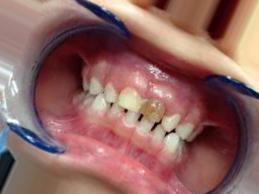
Condition: Tooth Discoloration